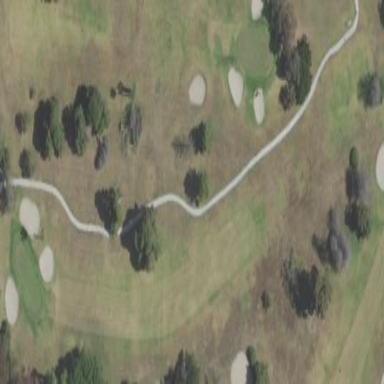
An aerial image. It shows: Rough area on grassy golf course.